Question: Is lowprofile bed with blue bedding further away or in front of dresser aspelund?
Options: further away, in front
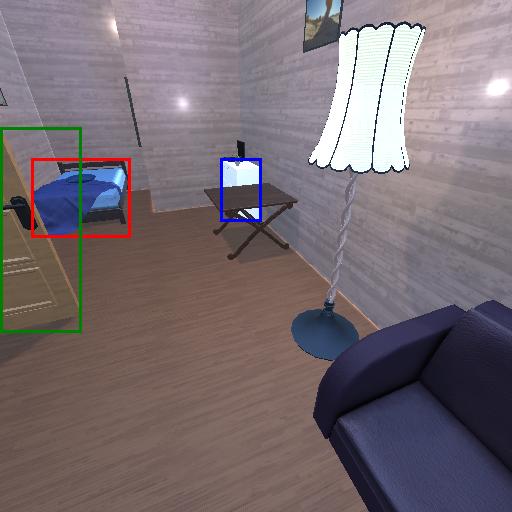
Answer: further away